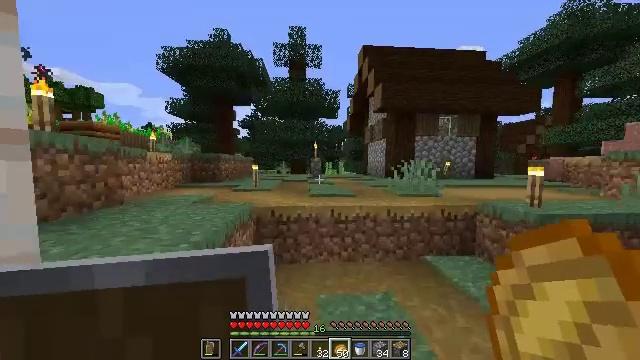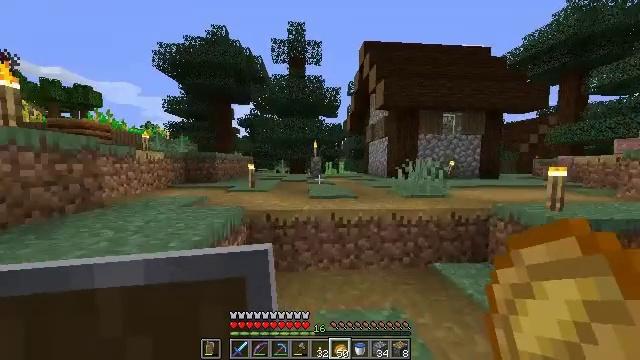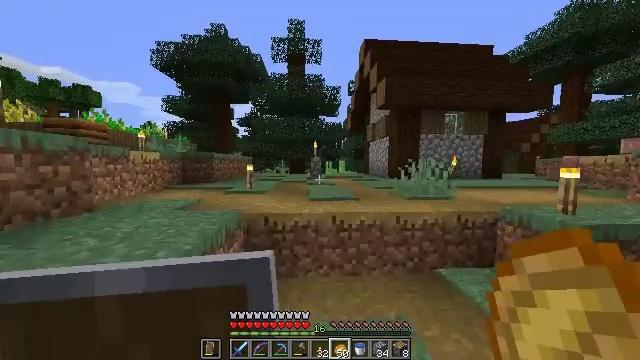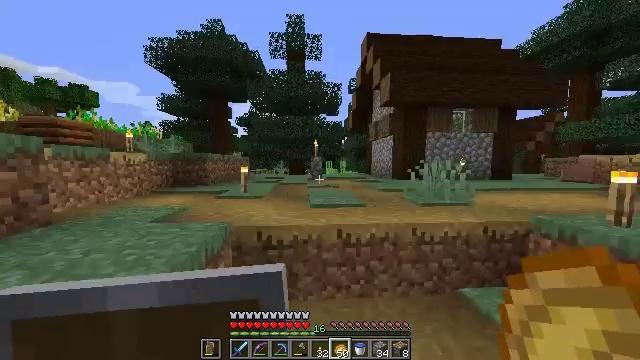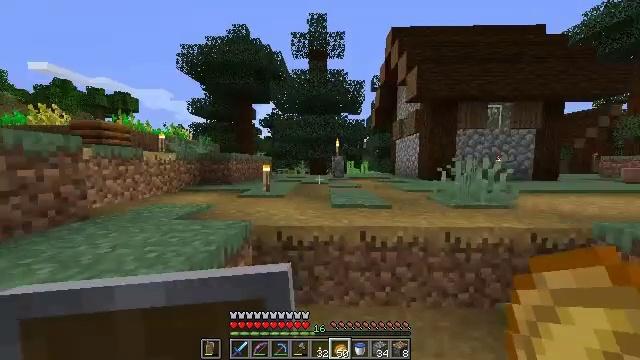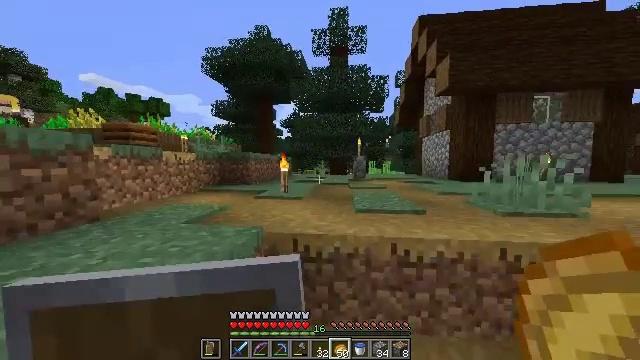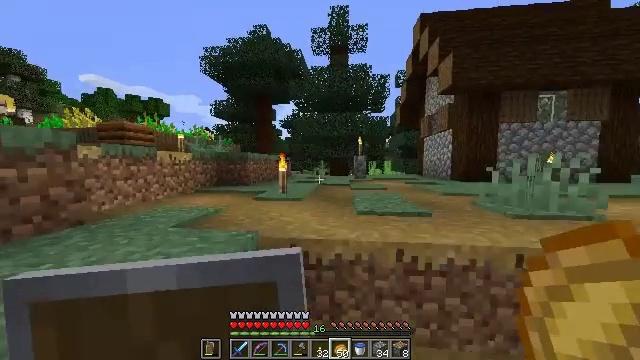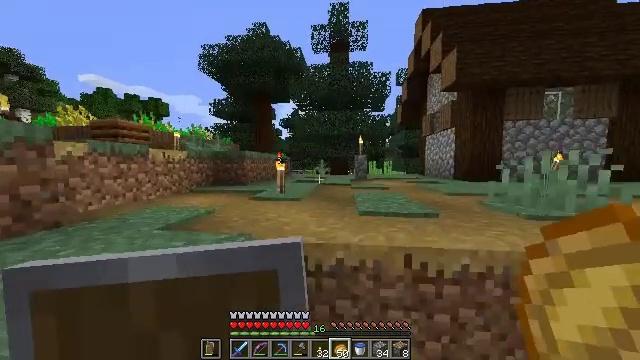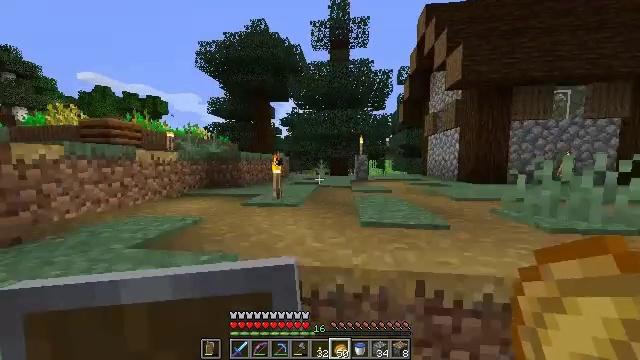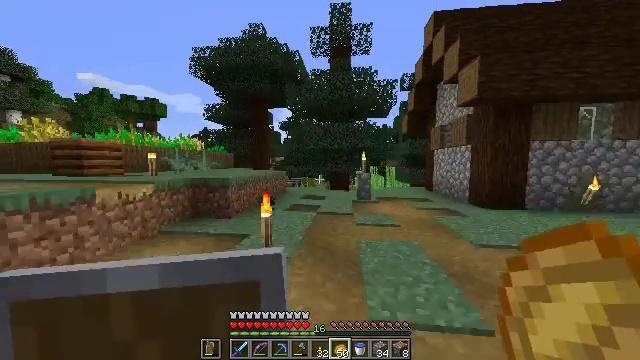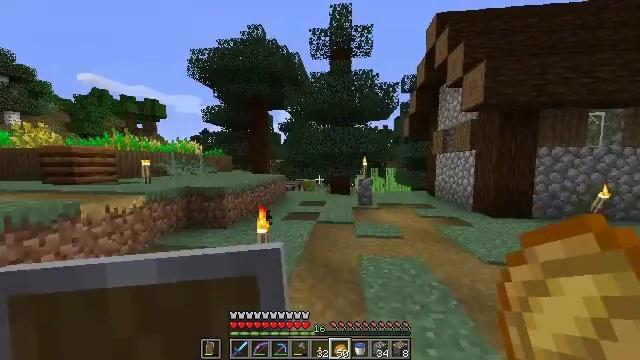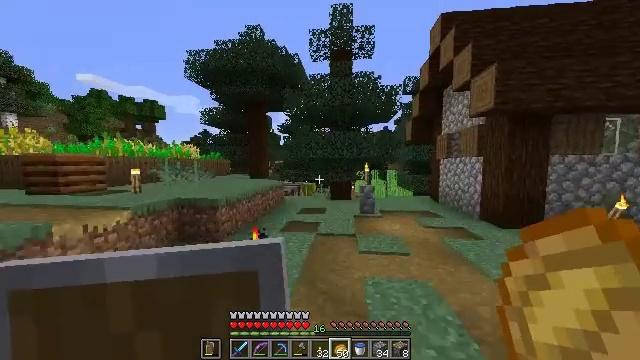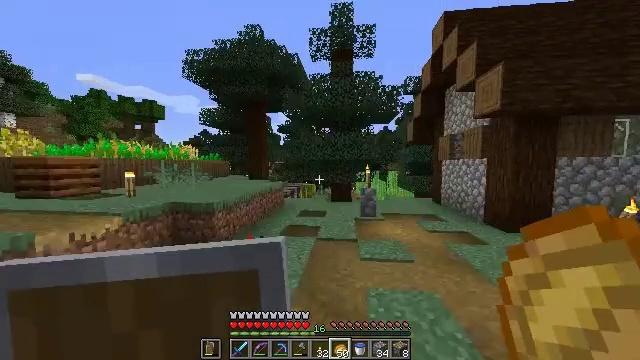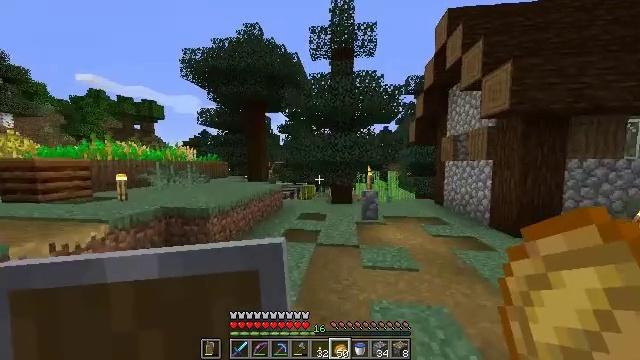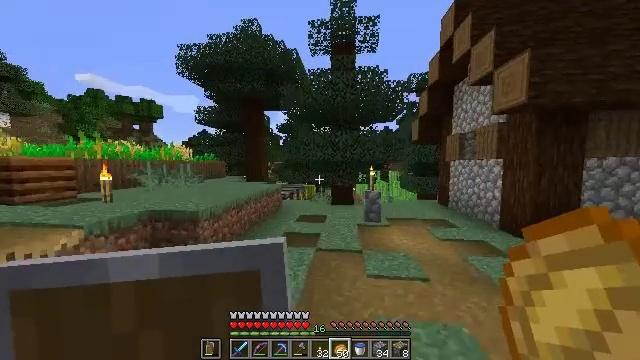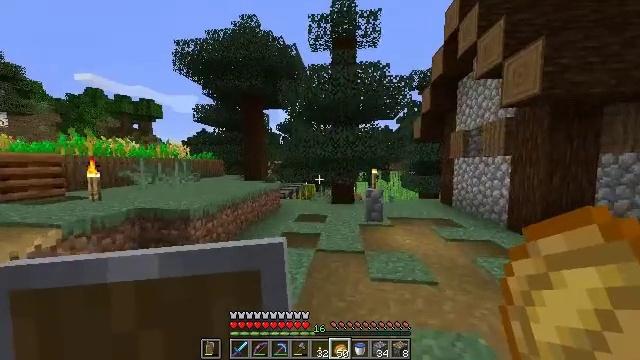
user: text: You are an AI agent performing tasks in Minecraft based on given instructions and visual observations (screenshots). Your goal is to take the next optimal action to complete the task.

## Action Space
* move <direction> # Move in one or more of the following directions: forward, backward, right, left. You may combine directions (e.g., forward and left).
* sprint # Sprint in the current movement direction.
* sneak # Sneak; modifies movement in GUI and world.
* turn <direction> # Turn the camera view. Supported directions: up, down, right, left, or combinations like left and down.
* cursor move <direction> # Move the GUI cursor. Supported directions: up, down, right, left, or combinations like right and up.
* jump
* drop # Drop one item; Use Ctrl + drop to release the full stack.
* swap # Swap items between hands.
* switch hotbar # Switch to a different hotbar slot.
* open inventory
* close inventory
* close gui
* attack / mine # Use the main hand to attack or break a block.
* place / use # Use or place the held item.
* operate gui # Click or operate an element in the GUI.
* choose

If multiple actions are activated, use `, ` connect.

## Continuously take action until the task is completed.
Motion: motion action
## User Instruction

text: Break the torch to collect it.
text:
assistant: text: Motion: move forward
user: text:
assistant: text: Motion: move forward
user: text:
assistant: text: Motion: move forward
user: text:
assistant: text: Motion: move forward, turn left
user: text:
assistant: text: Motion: move forward, turn left
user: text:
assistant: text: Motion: move forward
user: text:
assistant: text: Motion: move forward
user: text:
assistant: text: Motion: move forward, jump
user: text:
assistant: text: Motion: move forward, jump
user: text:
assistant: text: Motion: move forward
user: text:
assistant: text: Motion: move forward
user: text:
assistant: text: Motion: move forward
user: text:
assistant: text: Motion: move forward
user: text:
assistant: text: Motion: move forward
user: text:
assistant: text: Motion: move forward
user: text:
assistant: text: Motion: move forward
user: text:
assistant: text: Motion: move forward
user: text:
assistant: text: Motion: move forward
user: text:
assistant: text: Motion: move forward, turn left and down, jump
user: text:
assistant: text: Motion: move forward, jump
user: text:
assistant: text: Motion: move forward, jump
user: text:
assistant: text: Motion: move forward, jump
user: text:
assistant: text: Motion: move forward
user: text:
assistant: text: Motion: move forward
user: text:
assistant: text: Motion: move forward
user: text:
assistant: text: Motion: move forward, turn left and down
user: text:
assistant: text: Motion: move forward, turn left
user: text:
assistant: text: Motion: move forward, turn left and down
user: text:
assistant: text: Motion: move forward, turn left
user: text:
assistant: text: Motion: move forward